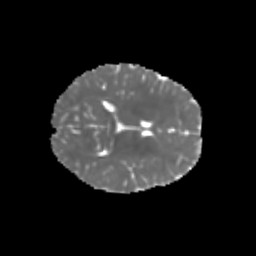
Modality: MD
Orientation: axial
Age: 8
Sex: female
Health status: healthy